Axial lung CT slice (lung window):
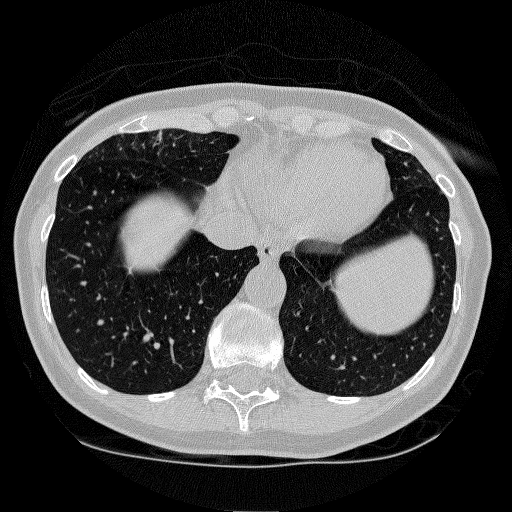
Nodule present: no